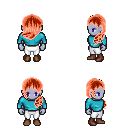
a pixel art fantasy rpg character, female body template, dark elf, purple skin, teal long-sleeve shirt, white pants, red left-swept hairstyle, brown shoes, four views (front, back, left, right), 2x2 character sprite sheet, small pixel art, hard edges, no anti-aliasing